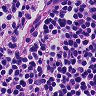
Metastatic tissue present: no